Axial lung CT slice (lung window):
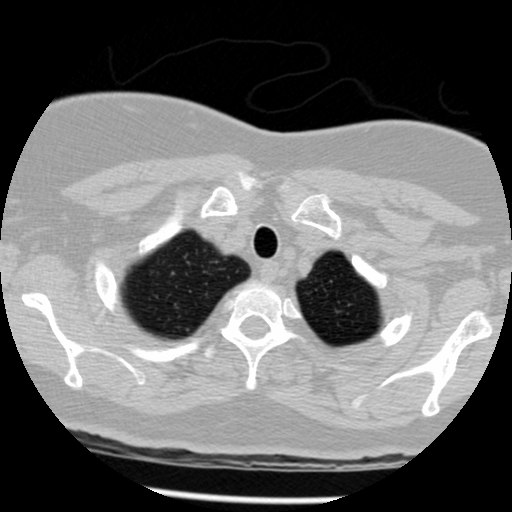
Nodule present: no